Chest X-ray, PA view. Patient: 66 years old, sex F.
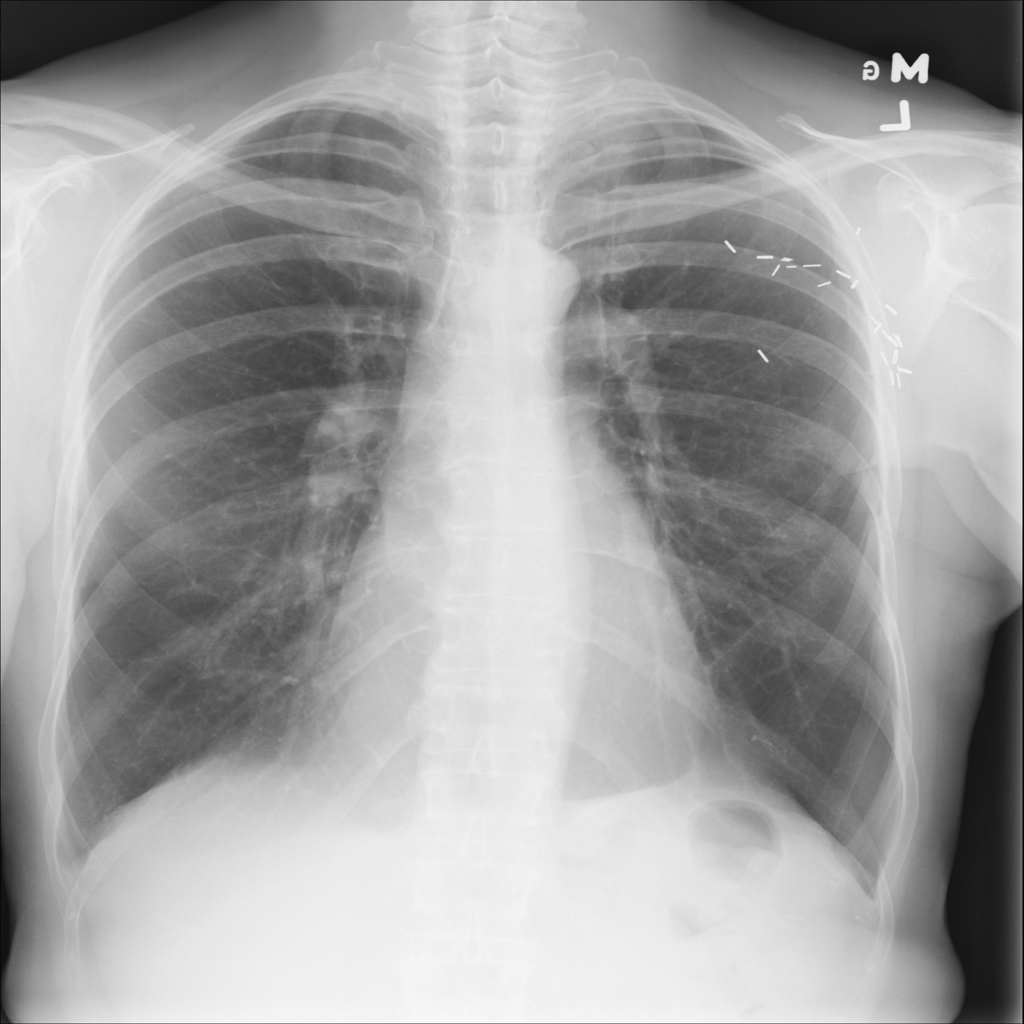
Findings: No Finding